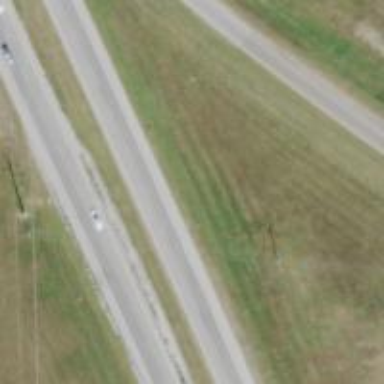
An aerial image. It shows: Trunk highway with expressway features.